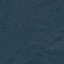
Land use / land cover: Forest